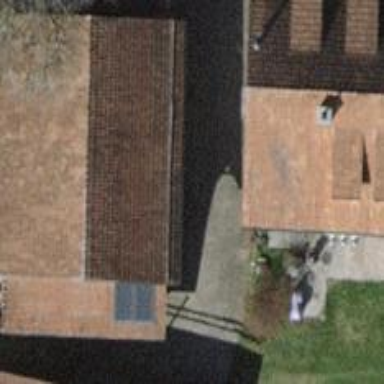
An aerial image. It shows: Driveway made of paving stones.